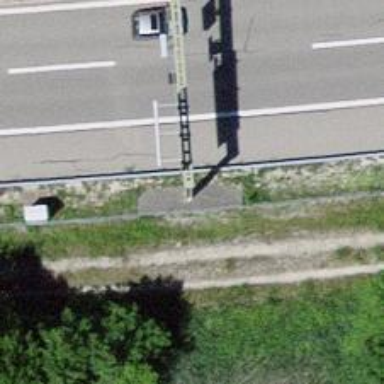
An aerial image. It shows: Gantry structure.